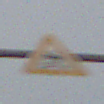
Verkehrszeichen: SchleuderOderRutschgefahr
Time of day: MorningAfternoon
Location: Outdoor (Nature)
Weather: PartlyCloudy
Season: Winter
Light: Natural